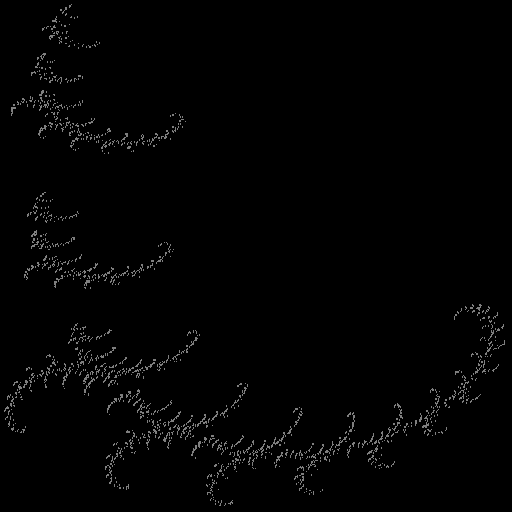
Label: coral